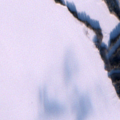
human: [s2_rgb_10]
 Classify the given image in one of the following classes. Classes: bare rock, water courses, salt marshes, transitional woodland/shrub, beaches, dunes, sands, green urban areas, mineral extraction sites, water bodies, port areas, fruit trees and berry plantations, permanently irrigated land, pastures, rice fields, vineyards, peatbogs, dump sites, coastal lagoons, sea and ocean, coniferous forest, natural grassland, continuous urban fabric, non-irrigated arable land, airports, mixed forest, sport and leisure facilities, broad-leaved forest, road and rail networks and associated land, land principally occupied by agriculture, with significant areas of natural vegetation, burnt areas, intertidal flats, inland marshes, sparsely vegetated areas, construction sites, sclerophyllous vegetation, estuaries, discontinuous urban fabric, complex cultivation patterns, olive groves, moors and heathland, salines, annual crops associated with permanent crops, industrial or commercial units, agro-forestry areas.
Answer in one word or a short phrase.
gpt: coniferous forest, mixed forest, water bodies